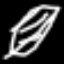
Label: leaf